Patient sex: M
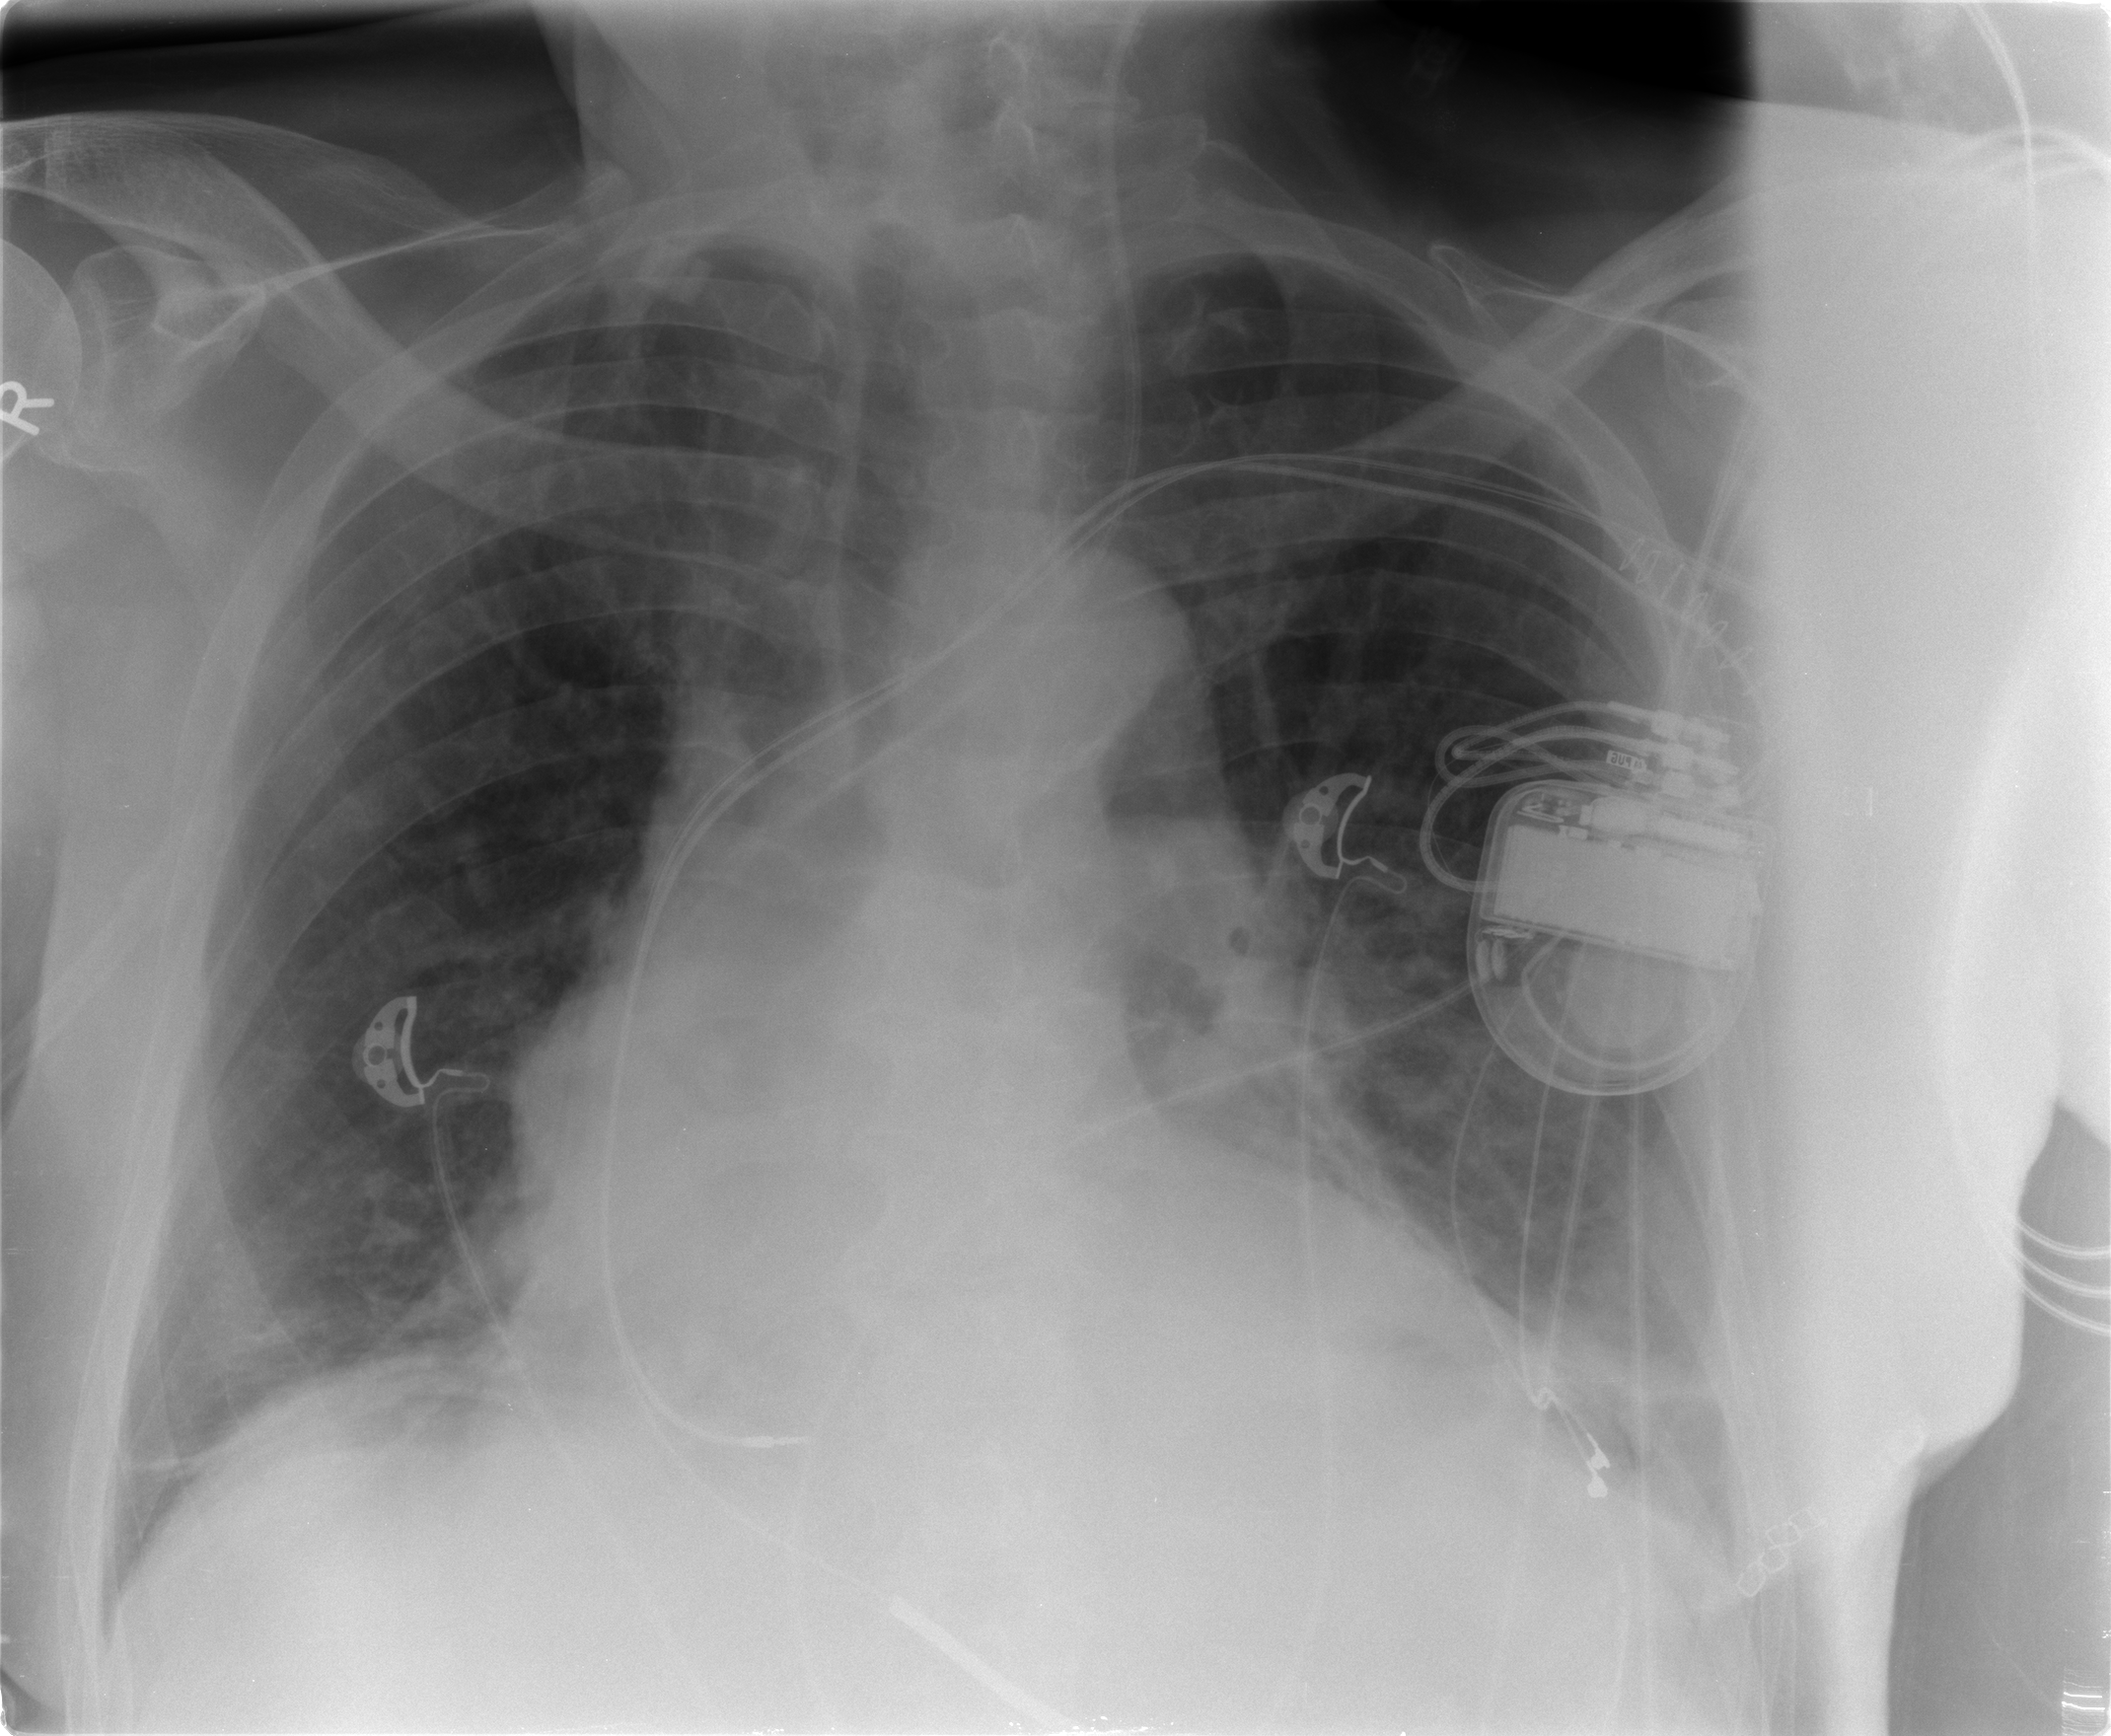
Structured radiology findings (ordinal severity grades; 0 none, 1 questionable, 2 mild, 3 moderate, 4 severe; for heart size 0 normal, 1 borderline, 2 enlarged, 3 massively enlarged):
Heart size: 2
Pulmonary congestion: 1
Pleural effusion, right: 0
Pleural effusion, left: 1
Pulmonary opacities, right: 1
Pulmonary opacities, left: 0
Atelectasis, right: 2
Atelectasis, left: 2